Question: I am stuck for hours now and trying to solve the following problem and would appreciate your advice:
I am trying to create a fully responsive box-grid of equal images (400px x 400px each) with centered text on the basis of Bootstrap 3. The grid should use 100% of the screen-width and should contain 6 images per row on large screens, which perfectly align with each other without any white gaps or padding. On small screens the size should scale down responsively and every row should only contain 2 images.
'''
+--------------------------------------------------------+
| Fixed Navbar |
|--------------------------------------------------------|
| |
| Header |
| |
+--------+---------+--------+---------+--------+---------+
| | | | | | |
| | | | | | |
| | | | | | |
| | | | | | |
+-------------------------------------------------------->
| | | | | | |
| | | | | | |
| | | | | | |
| | | | | | |
+--------v---------v--------v---------v--------v---------+
| |
| |
| Content |
| |
| |
+--------------------------------------------------------+
'''
The problem is that the images are breaking out of the natural row width of 100%, creating an extra gap as you can see in the picture. So you have to scroll to the right to see the whole page, which is not intended.

'''
<div class="row">
<div class="col-xs-6 col-sm-2 nopadding">
<div><img src="../img/image1.jpg" class="img-responsive" alt="Responsive image"></div>
</div>
<div class="col-xs-6 col-sm-2 nopadding">
<div><img src="../img/image2.jpg" class="img-responsive" alt="Responsive image"></div>
</div>
<div class="col-xs-6 col-sm-2 nopadding">
<div><img src="../img/image3.jpgg" class="img-responsive" alt="Responsive image"></div>
</div>
<div class="col-xs-6 col-sm-2 nopadding">
<div><img src="../img/image4.jpg" class="img-responsive" alt="Responsive image"></div>
</div>
<div class="col-xs-6 col-sm-2 nopadding">
<div><img src="../img/image5.jpg" class="img-responsive" alt="Responsive image"></div>
</div>
<div class="col-xs-6 col-sm-2 nopadding">
<div><img src="../img/image6.jpg" class="img-responsive" alt="Responsive image"></div>
</div>
</div>
<div class="row">
<div class="col-xs-6 col-sm-2 nopadding">
<div><img src="../img/image7.jpg" class="img-responsive" alt="Responsive image"></div>
</div>
<div class="col-xs-6 col-sm-2 nopadding">
<div><img src="../img/image8.jpg" class="img-responsive" alt="Responsive image"></div>
</div>
<div class="col-xs-6 col-sm-2 nopadding">
<div><img src="../img/image9.jpg" class="img-responsive" alt="Responsive image"></div>
</div>
<div class="col-xs-6 col-sm-2 nopadding">
<div><img src="../img/image10.jpg" class="img-responsive" alt="Responsive image"></div>
</div>
<div class="col-xs-6 col-sm-2 nopadding">
<div><img src="../img/image11.jpg" class="img-responsive" alt="Responsive image"></div>
</div>
<div class="col-xs-6 col-sm-2 nopadding">
<div><img src="../img/image12.jpg" class="img-responsive" alt="Responsive image"></div>
</div>
</div>
'''
'''
.nopadding {
padding-left:0;
padding-right:0;
}
'''
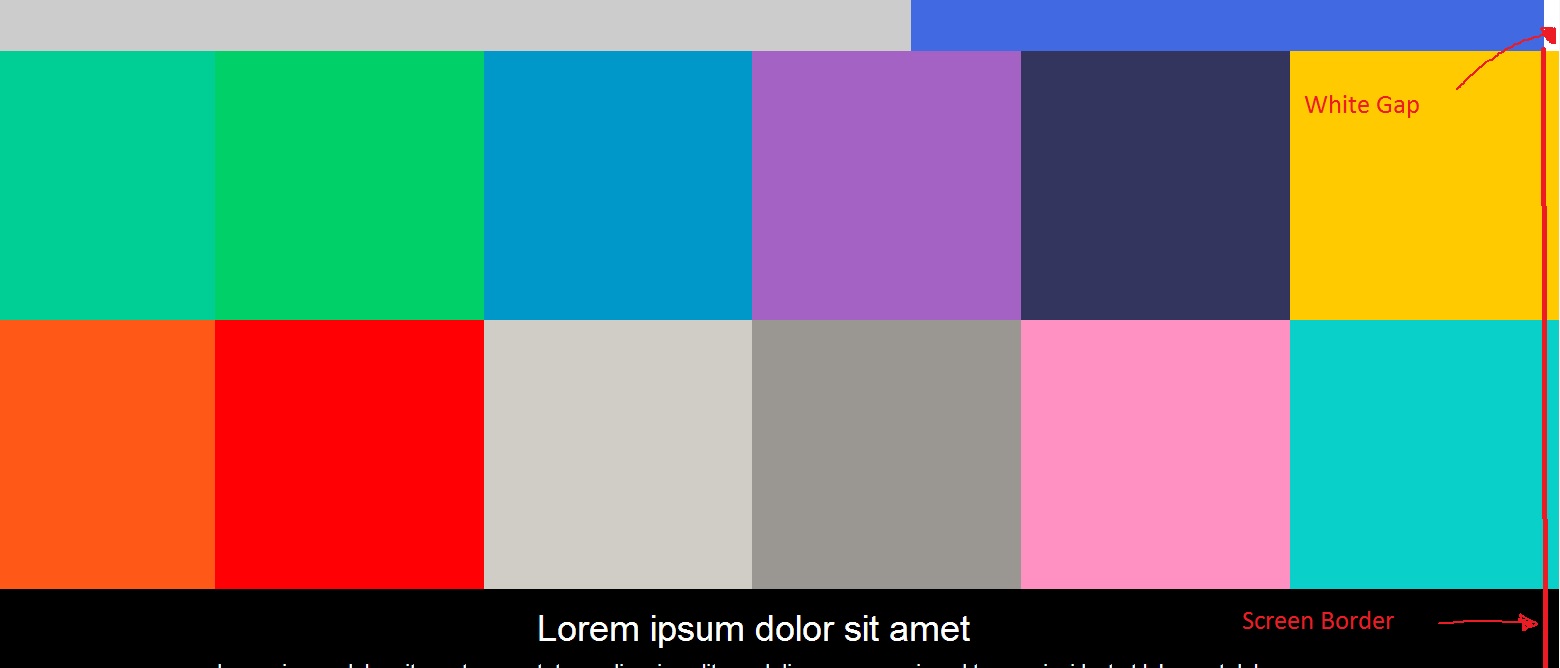
Answer: Bootstrap automatically gives rows a margin-right and left property of -15px and then offsets that with padding on their columns. If you want to change the padding on the columns to zero, make sure you remove the margin that is inherently given to the rows as well.
Hopefully that helps!